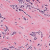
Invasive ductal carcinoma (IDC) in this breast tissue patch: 1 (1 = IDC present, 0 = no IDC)